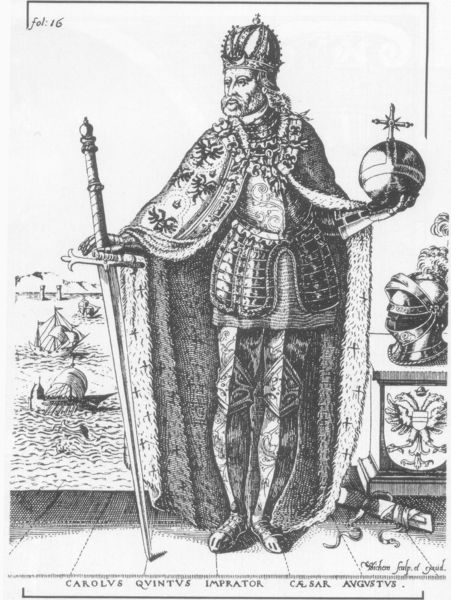
Titel: Bildnis des Karl V., Kaiser des Hl. Römischen Reichs deutscher Nation
Künstler: Sichem
Institution: (Seriendruck)
Schlagwörter: adler, feder, mann, meer, umhang, wasser, see, brust, grau, hintergrund, profil, tisch, zeichnung, ornament, rock, bart, band, gesicht, hermelin, pelz, vollbart, bildnis, portrait, porträt, signatur, kirche, boden, bestickt, gewand, mantel, pose, stehend, stickerei, kinn, krone, boote, deutschland, federbusch, spanien, schiff, schiffe, schrift, segel, segelschiffe, wellen, stab, segelschiff, kette, grafik, graphik, hafen, kaiser, könig, papst, inschrift, tischchen, griff, tusche, kreuz, steht, druck, druckgrafik, stich, schwarzweiß, schwert, kugel, helm, herrscher, ritter, fürst, heer, rüstung, verziert, art, ganzfigur, rolle, wappen, harnisch, christlich, mittelalter, krönung, visier, königlich, macht, flotte, stickereien, karl, lilien, segelbot, prunk, insignien, zepter, standbild, lateinisch, augustus, caesar, doppeladler, goldenes, zweihänder, fibel, eroberer, seriendruck, reichsapfel, tich, imperator, goldenes vlies, habsburg, reichsadler, karl v., segelbote, karl v, carolus, habsburger, kaiser karl v., zepte, quintus, xxxx, lammfell, amtsapfel, vliess, eich, ff, kaiser karl v, gg, cc